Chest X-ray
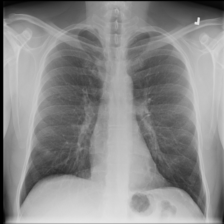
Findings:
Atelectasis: negative
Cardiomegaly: negative
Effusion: negative
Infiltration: negative
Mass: negative
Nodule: negative
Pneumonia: negative
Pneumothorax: negative
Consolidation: negative
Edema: negative
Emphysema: negative
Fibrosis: negative
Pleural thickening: negative
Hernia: negative